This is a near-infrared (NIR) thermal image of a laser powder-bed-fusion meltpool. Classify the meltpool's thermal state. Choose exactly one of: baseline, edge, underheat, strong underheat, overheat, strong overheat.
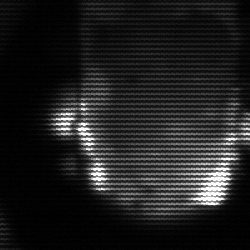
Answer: baseline